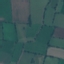
Label: Pasture